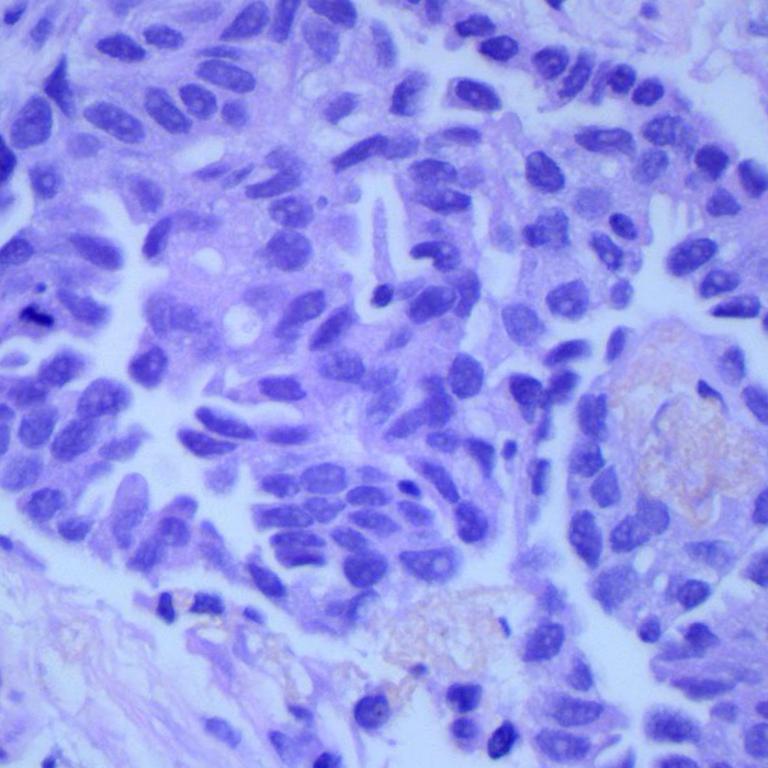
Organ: lung
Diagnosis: adenocarcinomas